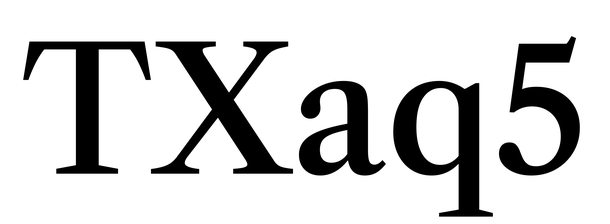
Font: LibreCaslonText_Medium